Interaction volume radius: 5 \u00c5
Interaction volume height: 30 \u00c5
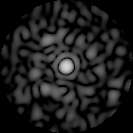
Disorder parameter: 0.8235